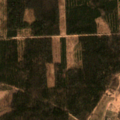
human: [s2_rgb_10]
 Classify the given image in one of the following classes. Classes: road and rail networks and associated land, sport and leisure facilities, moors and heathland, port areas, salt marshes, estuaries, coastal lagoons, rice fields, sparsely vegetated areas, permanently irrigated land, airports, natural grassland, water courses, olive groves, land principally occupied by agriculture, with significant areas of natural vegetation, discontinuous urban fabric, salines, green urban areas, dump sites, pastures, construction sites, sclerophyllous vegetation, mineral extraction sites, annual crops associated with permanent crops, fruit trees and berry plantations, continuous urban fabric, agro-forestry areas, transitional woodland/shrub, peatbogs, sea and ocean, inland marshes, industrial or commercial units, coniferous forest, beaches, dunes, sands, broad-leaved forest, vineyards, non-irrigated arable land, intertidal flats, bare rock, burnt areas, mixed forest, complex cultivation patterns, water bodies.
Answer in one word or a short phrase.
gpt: complex cultivation patterns, coniferous forest, mixed forest, transitional woodland/shrub